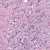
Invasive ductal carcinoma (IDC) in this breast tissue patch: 1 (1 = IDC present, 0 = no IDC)